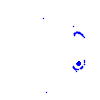
Particle: pion